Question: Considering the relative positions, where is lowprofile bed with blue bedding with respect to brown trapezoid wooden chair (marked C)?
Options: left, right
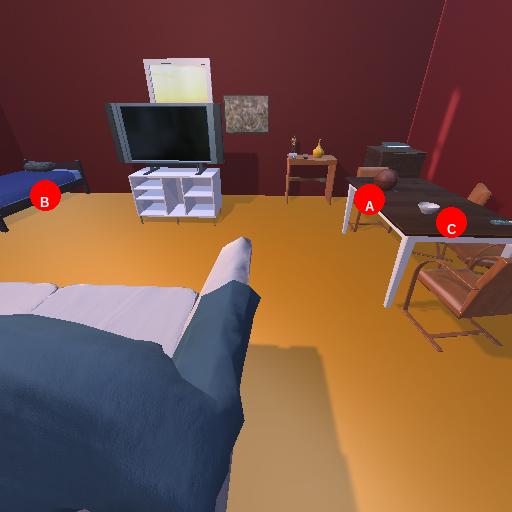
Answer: left